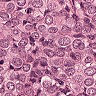
Metastatic tissue present: yes